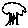
Label: tree